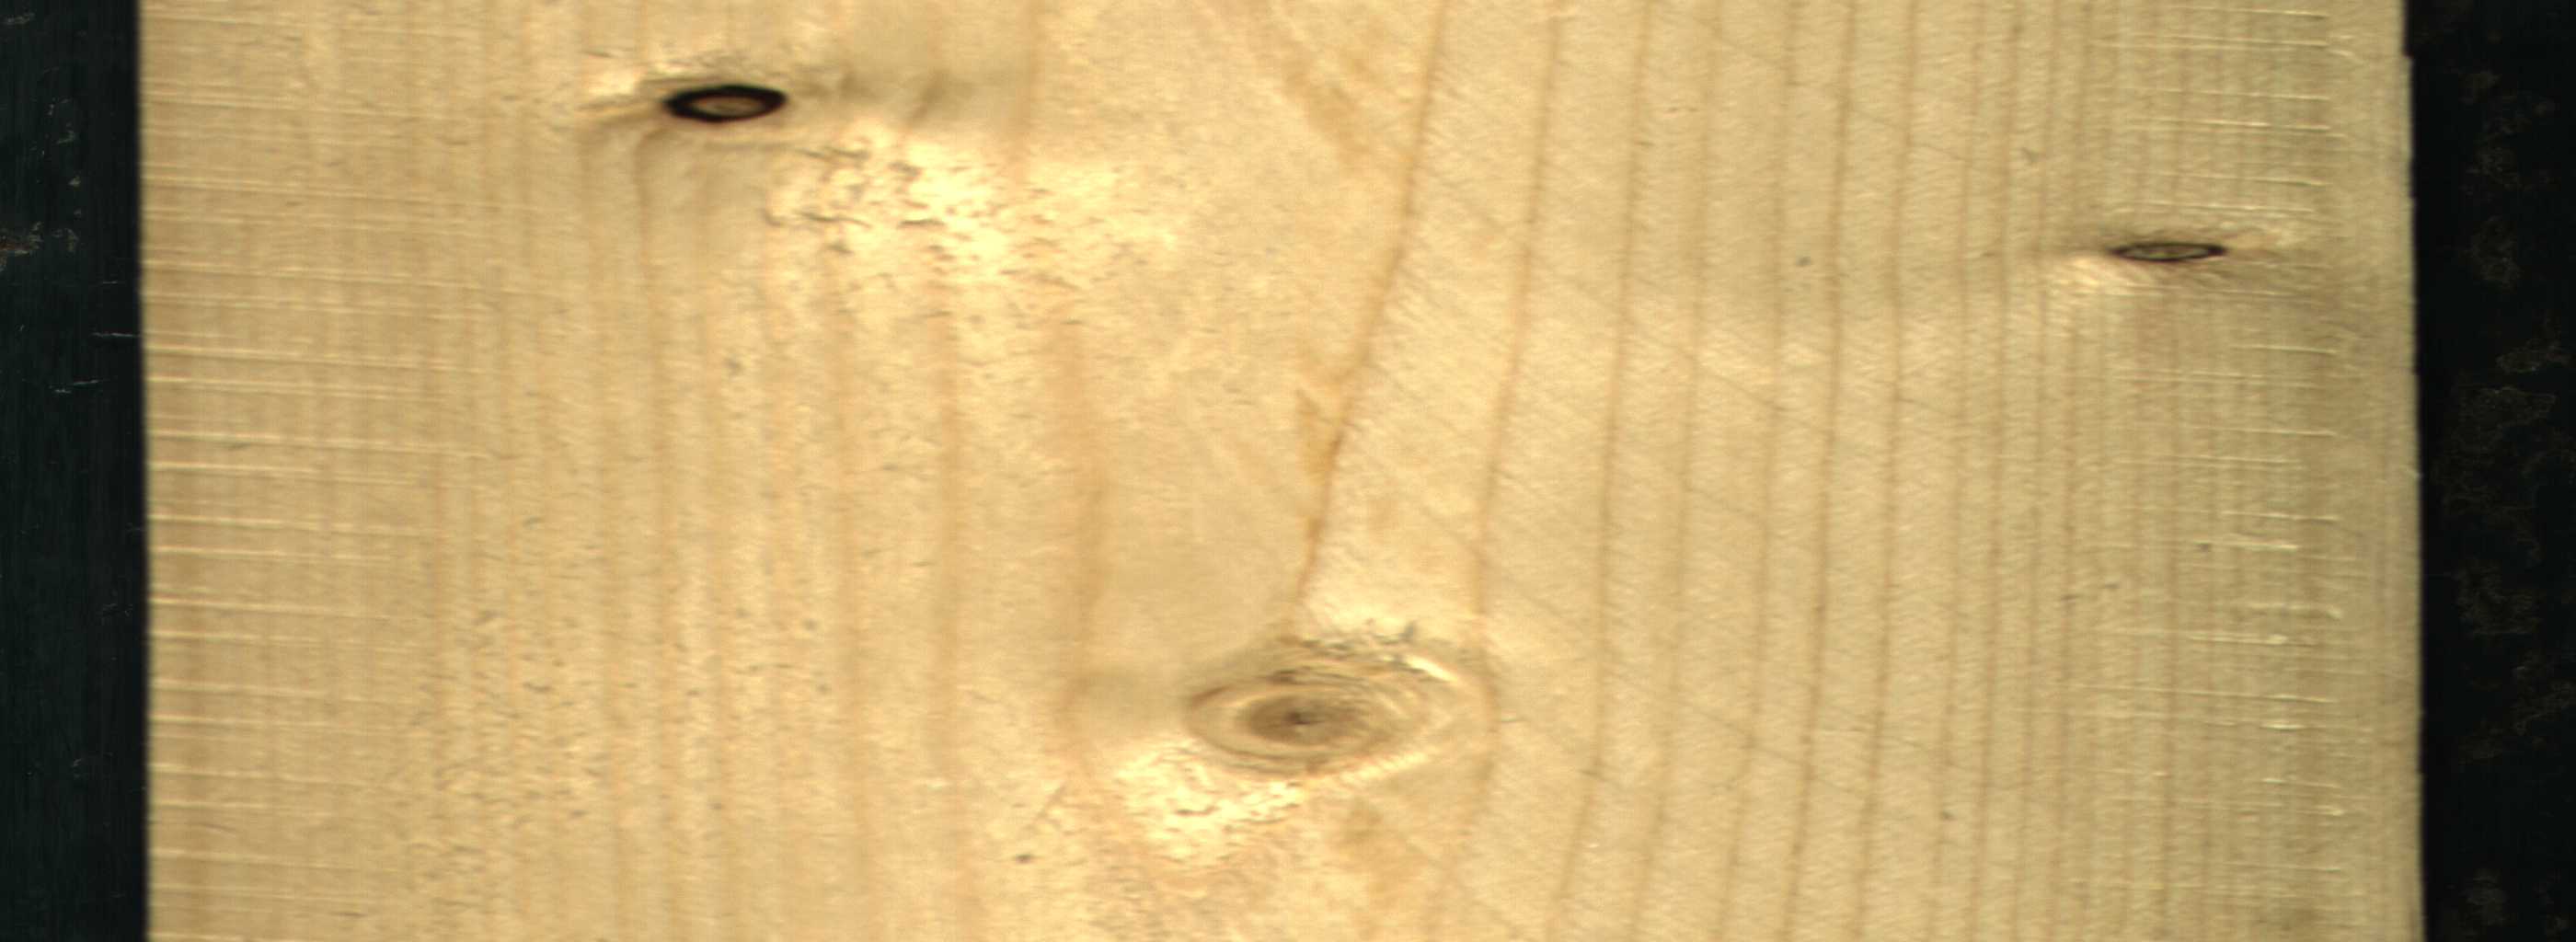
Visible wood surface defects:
Dead_Knot
Live_Knot
Live_Knot